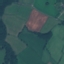
Land use / land cover: Pasture